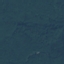
Label: Forest